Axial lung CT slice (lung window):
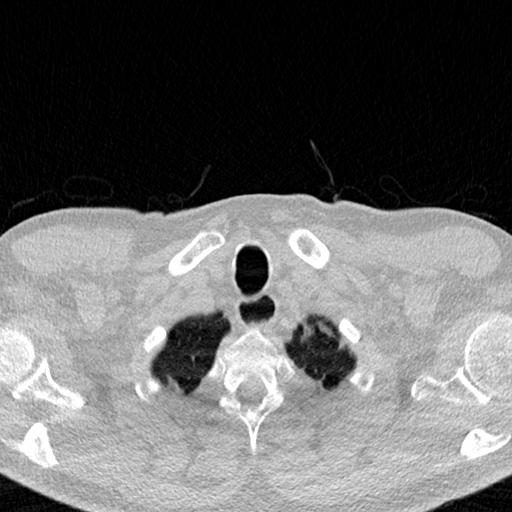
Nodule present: no